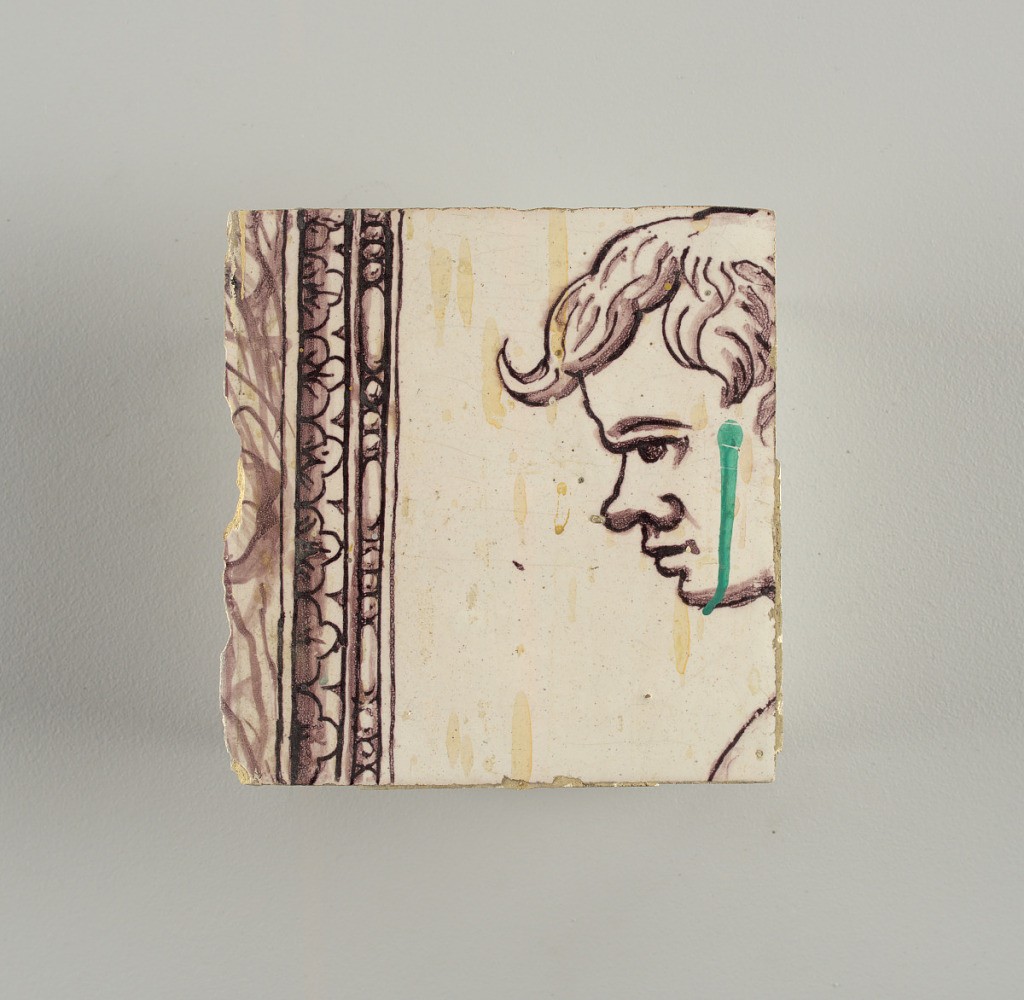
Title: Panel
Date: ca. 1725
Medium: Tin-glazed earthenware, underglaze manganese decoration
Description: Tile from upright rectangular panel of tiles; dark purple (manganese) on white ground showing arched framework; oval cartouche bearing double monogram (probably Lubert Adolf Torck), supported by pair of nude amors; pair of small amors holding crown above, borne by pair of female terms; surrounded by leafscrolls and foliations, with pair of flower-filled urns; top center, lunetted amor's head pendented with rosetted lattice cartouche.

To be used in Rozendaal Castel. Intended to be viewed inset into a wall- indicated by the inclusion of a trompe-l'oeil marbleized edge that surrounds three sides of the panel.